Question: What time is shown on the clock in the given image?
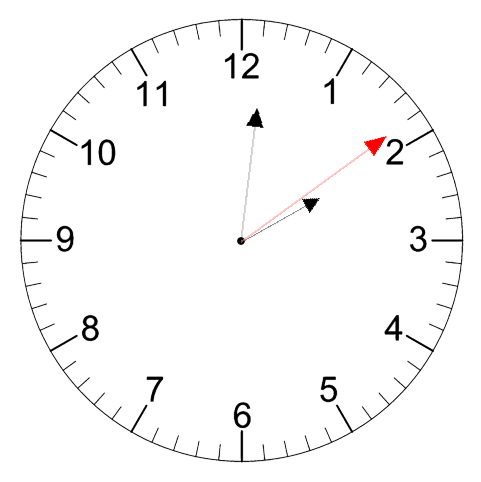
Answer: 02:01:09